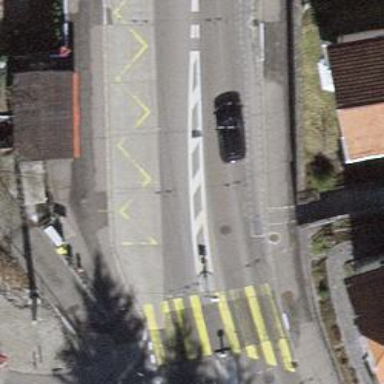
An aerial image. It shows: Trolleybus stop position for public transport.